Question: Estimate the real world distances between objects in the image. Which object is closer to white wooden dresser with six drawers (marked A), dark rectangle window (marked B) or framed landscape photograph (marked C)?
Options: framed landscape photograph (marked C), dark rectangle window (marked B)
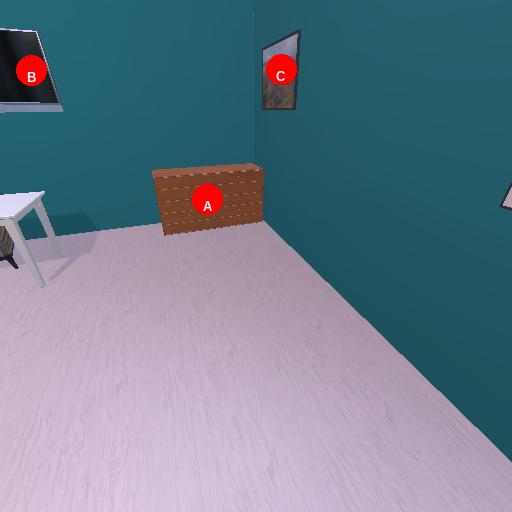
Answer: framed landscape photograph (marked C)